Question: I was asking in
<URL>.
I got an excellent answer, based on replacing the control template for such controls and then I started to think that I could instead use the already present templates and have setters in generic.xaml that modifies properties in them.
How to see which component structure a ribbon control has? It is easily done by right clicking the property "Template" and extract the control template to an existing xaml file.
I could investigate the whole component structure of such a menu item. Here and where, there are named components, and I found a component with the name "Image".
So I tried to do this in generic.xaml:
'''
<Style TargetType="{x:Type ribbon:RibbonApplicationMenuItem}">
<Setter Property="Image.Height" Value="16" />
<Setter Property="Image.Width" Value="16" />
</Style>
<Style TargetType="{x:Type ribbon:RibbonApplicationSplitMenuItem}">
<Setter Property="Image.Height" Value="16" />
<Setter Property="Image.Width" Value="16" />
</Style>
'''
but all I got was this:

Well, it had some effect, but what is really happening?
What did I do wrong? Can I resize named images of a control like this?
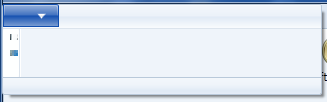
Answer: ok, this is what I have got while researching:
'''
<Setter Property="Image.Height" Value="16" />
'''
is setting the height of any instance of Image, not the control with the Name "Image".
And using
'''
<Setter TargetName="Image" Property="Height" Value="16" />
'''
does not work because you cant use TargetName inside a template, unless its in a trigger.